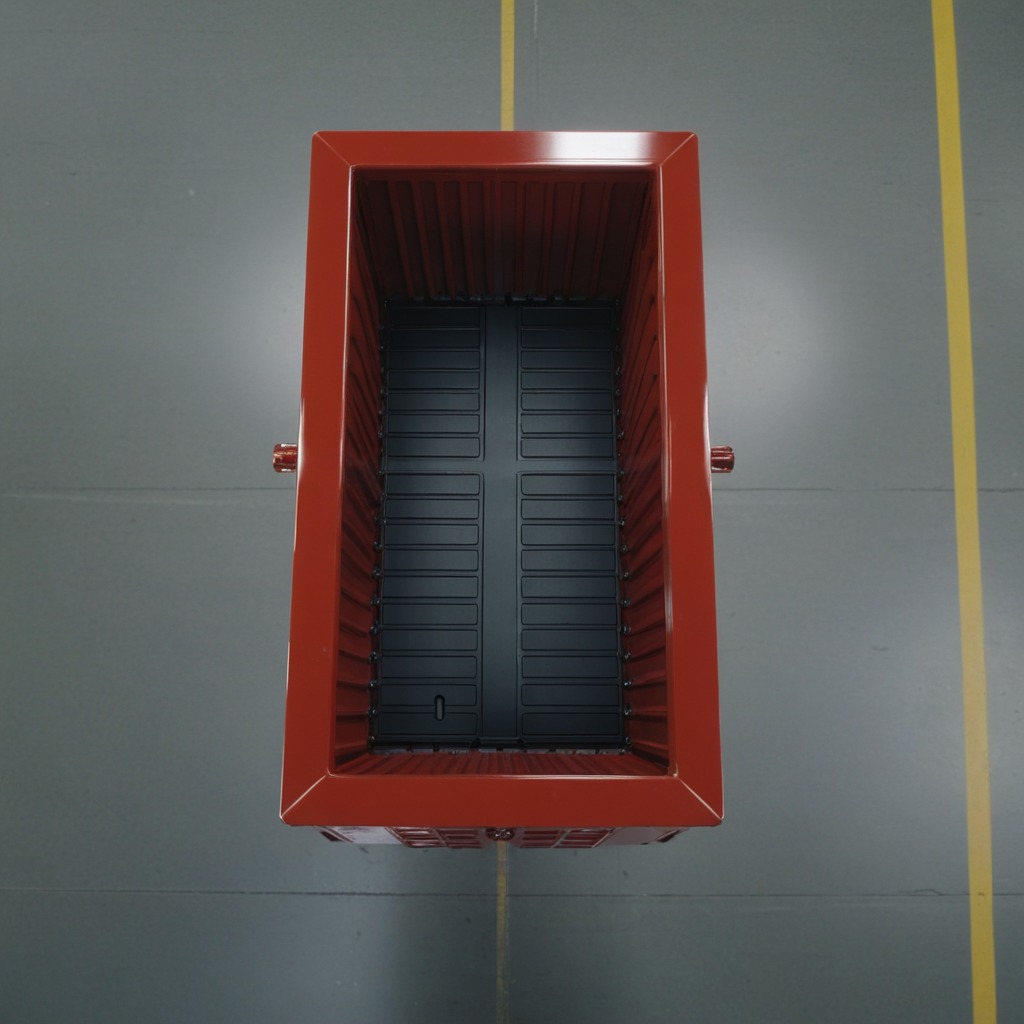
A metal screw is lying on the toolbox surface.